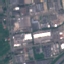
Label: Industrial